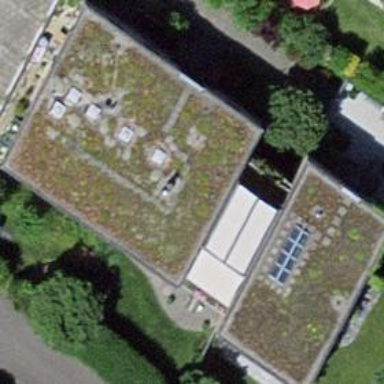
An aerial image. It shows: Flat-roofed building.